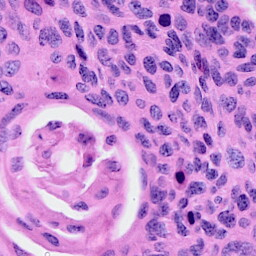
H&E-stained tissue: Cervix